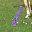
Label: 1